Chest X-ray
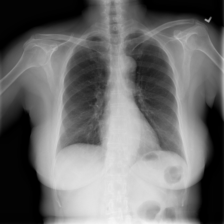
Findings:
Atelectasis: negative
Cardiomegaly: negative
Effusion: negative
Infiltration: negative
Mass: negative
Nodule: negative
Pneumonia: negative
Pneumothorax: negative
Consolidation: negative
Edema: negative
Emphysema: negative
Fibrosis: negative
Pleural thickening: negative
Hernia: negative